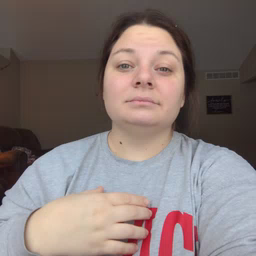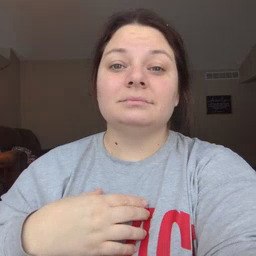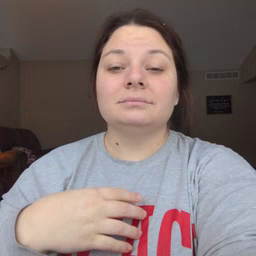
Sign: lamp